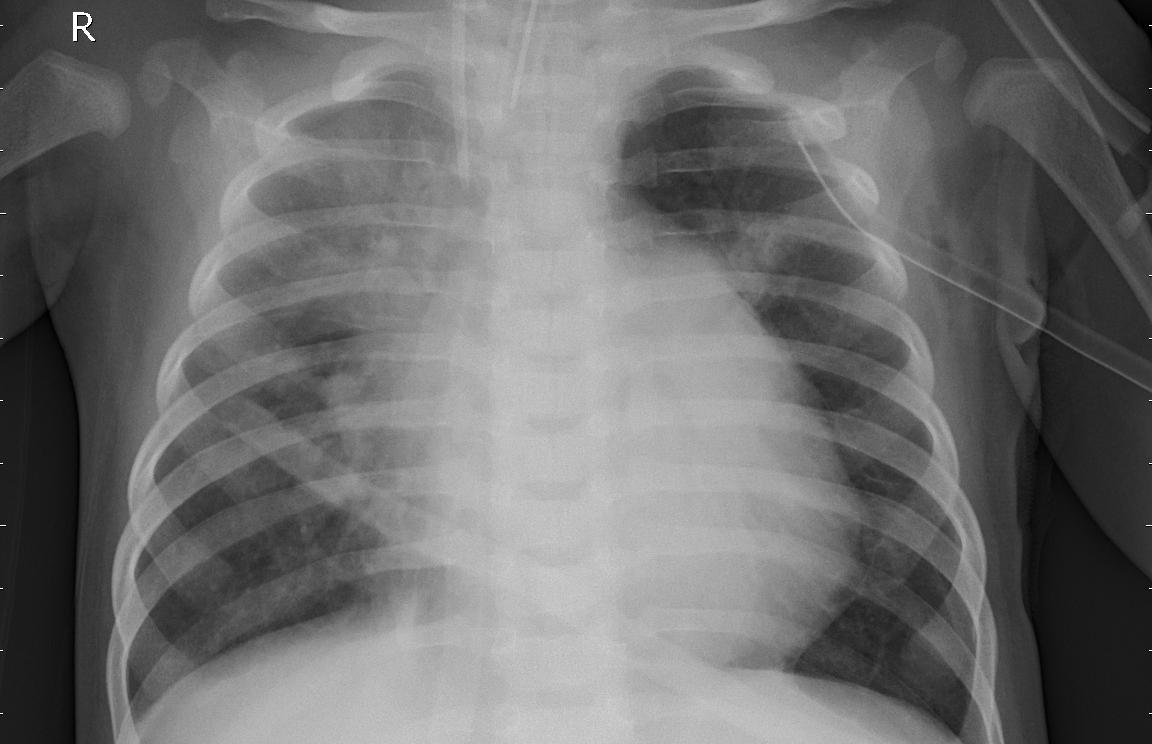
Diagnosis: PNEUMONIA